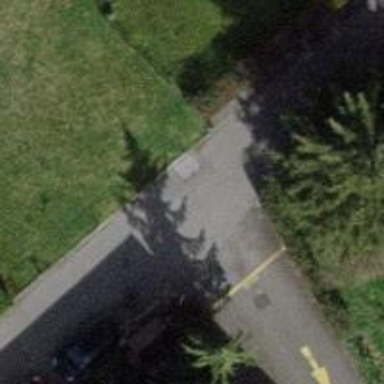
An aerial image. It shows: Residential road without sidewalk.